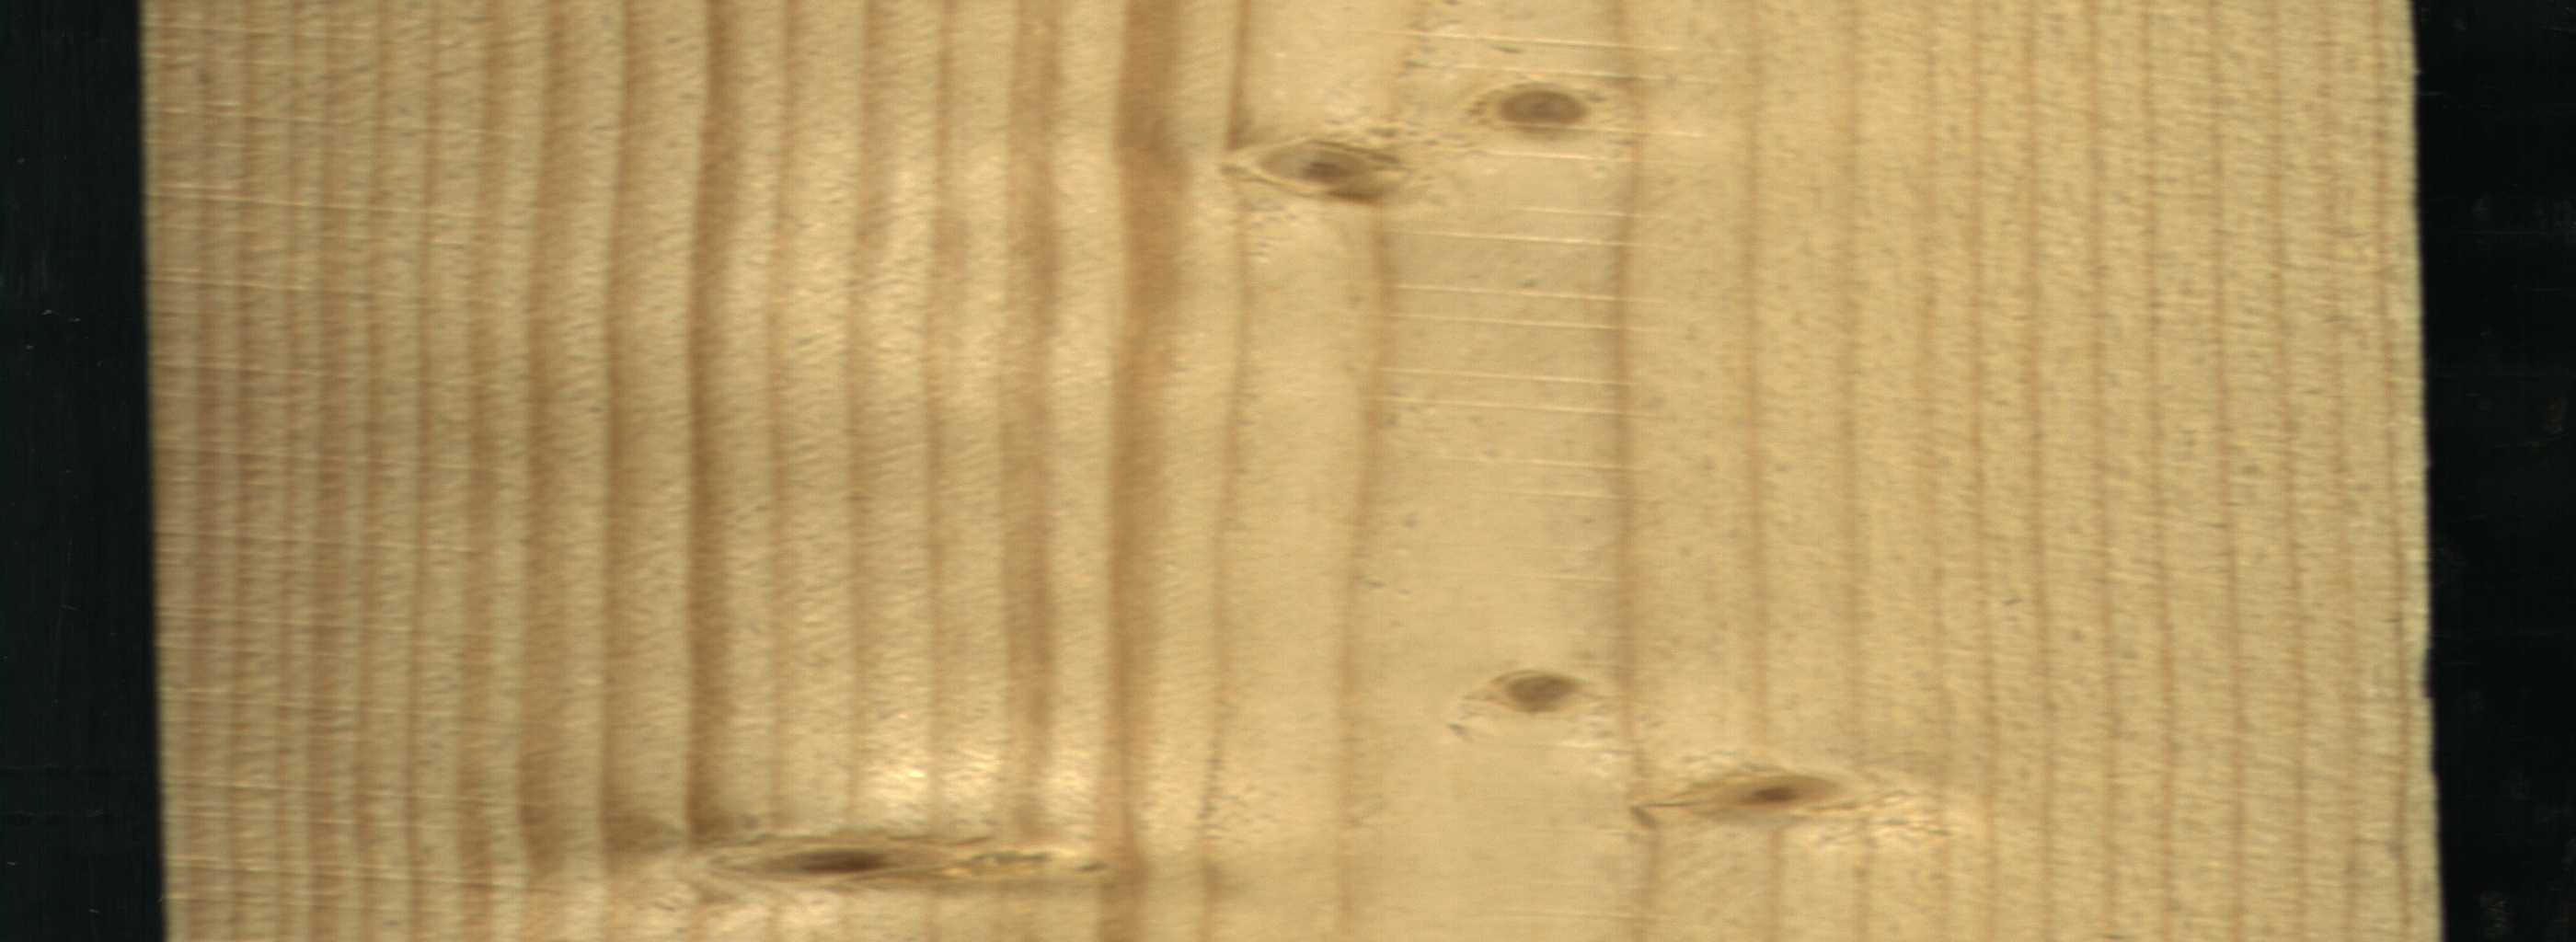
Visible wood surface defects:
Live_Knot
Live_Knot
Live_Knot
Live_Knot
Live_Knot